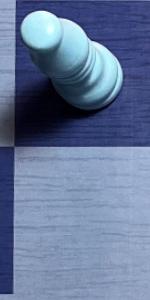
Label: Empty